Interaction volume radius: 10 \u00c5
Interaction volume height: 25 \u00c5
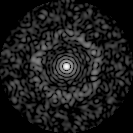
Disorder parameter: 0.8362